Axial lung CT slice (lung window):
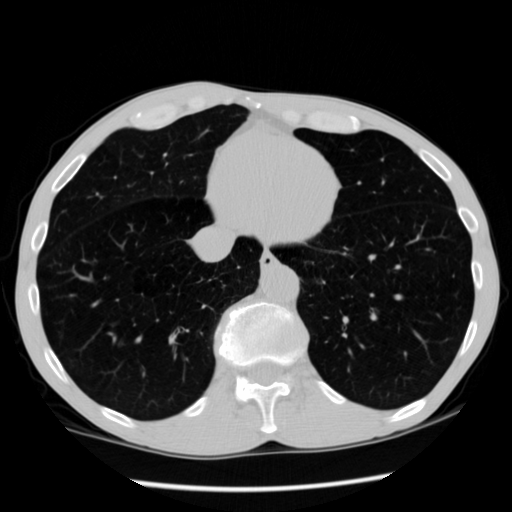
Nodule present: no